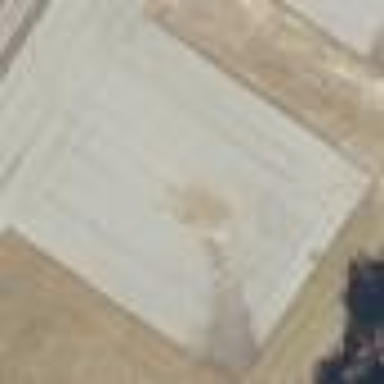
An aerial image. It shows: Apron at the airport.